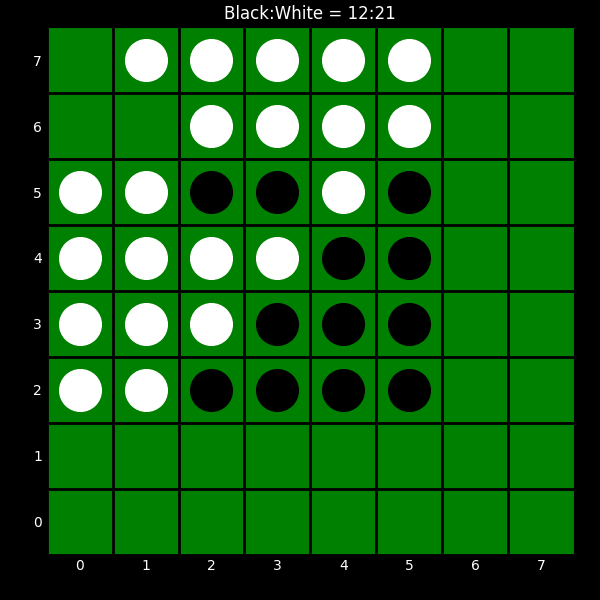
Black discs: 12
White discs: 21